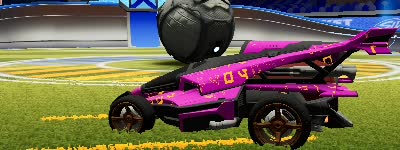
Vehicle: aftershock